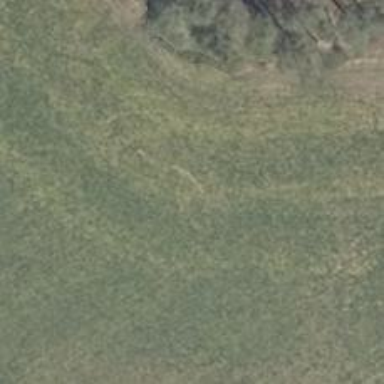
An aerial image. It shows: Shelter that serves as hunting stand.